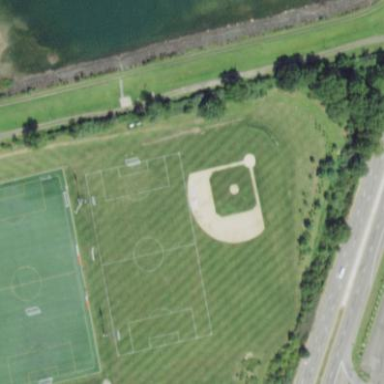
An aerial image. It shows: Baseball pitch for leisure land activities.